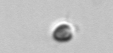
Label: Pyramimonas